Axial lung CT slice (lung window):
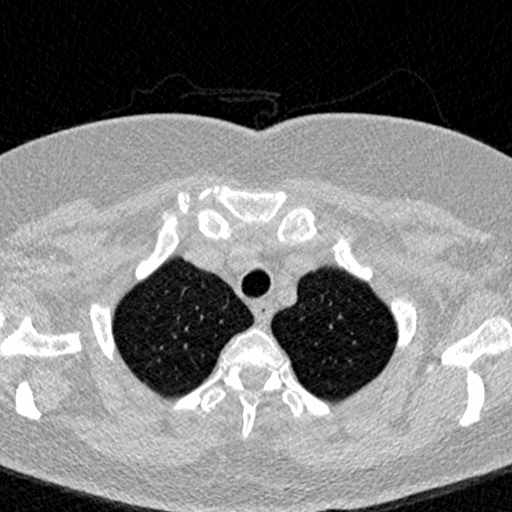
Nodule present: no